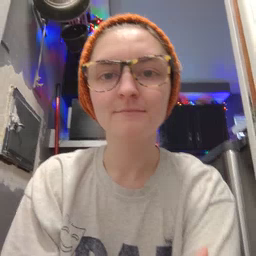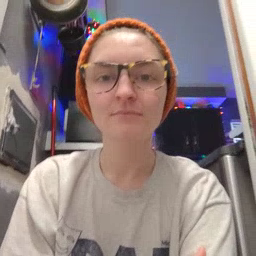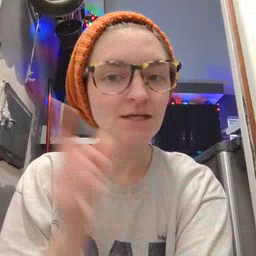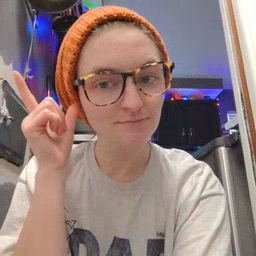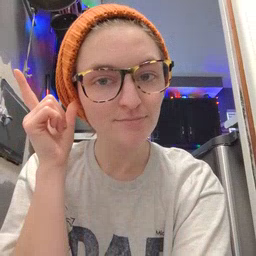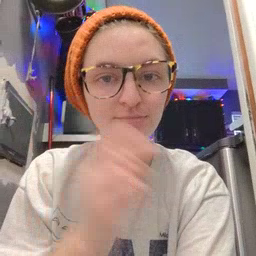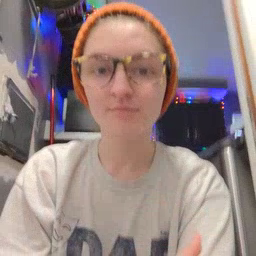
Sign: listen